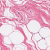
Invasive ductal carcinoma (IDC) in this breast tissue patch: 0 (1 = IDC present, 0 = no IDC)